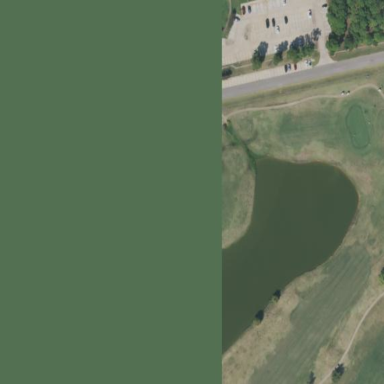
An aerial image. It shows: Water hazard in golf course. The hazard is natural water feature.